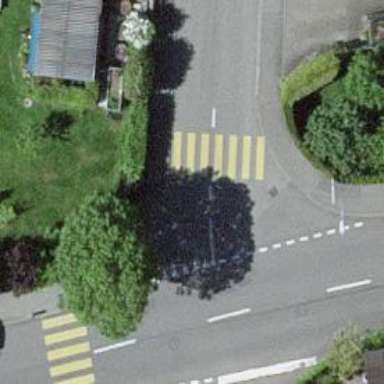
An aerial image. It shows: Residential road with asphalt surface. Both sides have sidewalks.